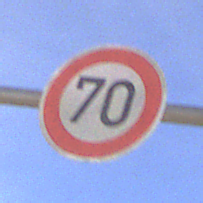
Verkehrszeichen: Geschwindigkeit70
Umgebung: Outdoor, Nature
Tageszeit: MorningAfternoon
Wetter: PartlyCloudy
Licht: Natural
Jahreszeit: NotSpecified
Kontrast: HighContrast